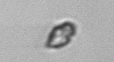
Label: Heterocapsa_rotundata